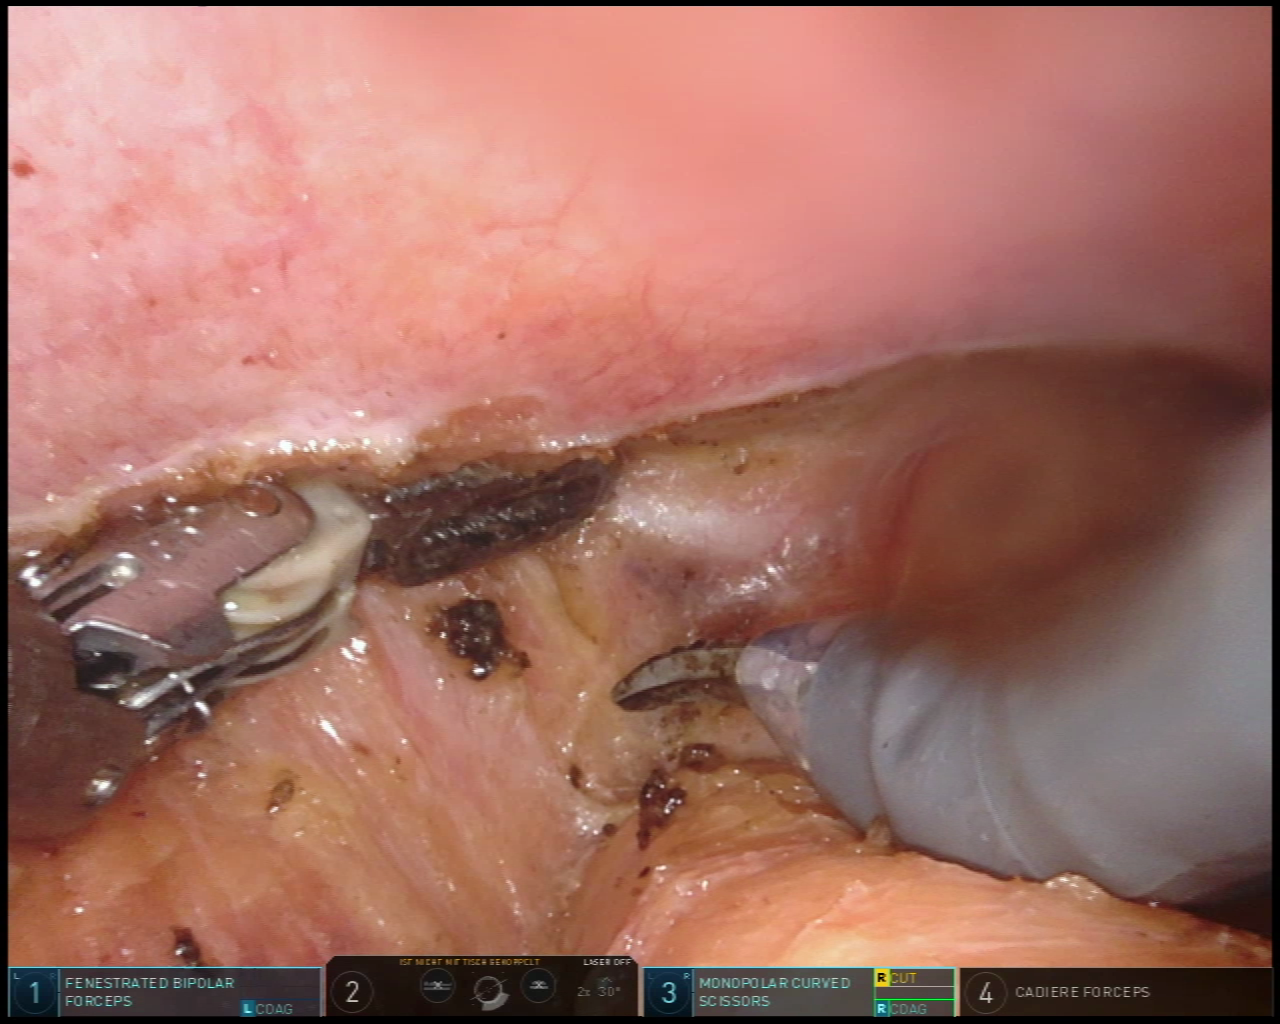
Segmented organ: vesicular_glands
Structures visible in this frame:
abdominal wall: no
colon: no
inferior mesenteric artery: no
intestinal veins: no
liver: no
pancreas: no
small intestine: no
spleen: no
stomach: no
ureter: no
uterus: no
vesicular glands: yes